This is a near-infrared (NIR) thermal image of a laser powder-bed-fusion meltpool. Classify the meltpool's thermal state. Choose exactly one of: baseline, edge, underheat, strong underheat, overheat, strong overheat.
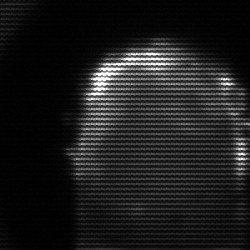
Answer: baseline